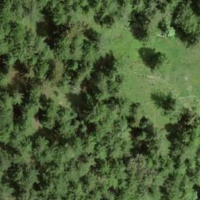
EUNIS habitat code: 44
Species observed at this site:
Pyrrhula pyrrhula